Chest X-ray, AP view. Patient: 54 years old, sex F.
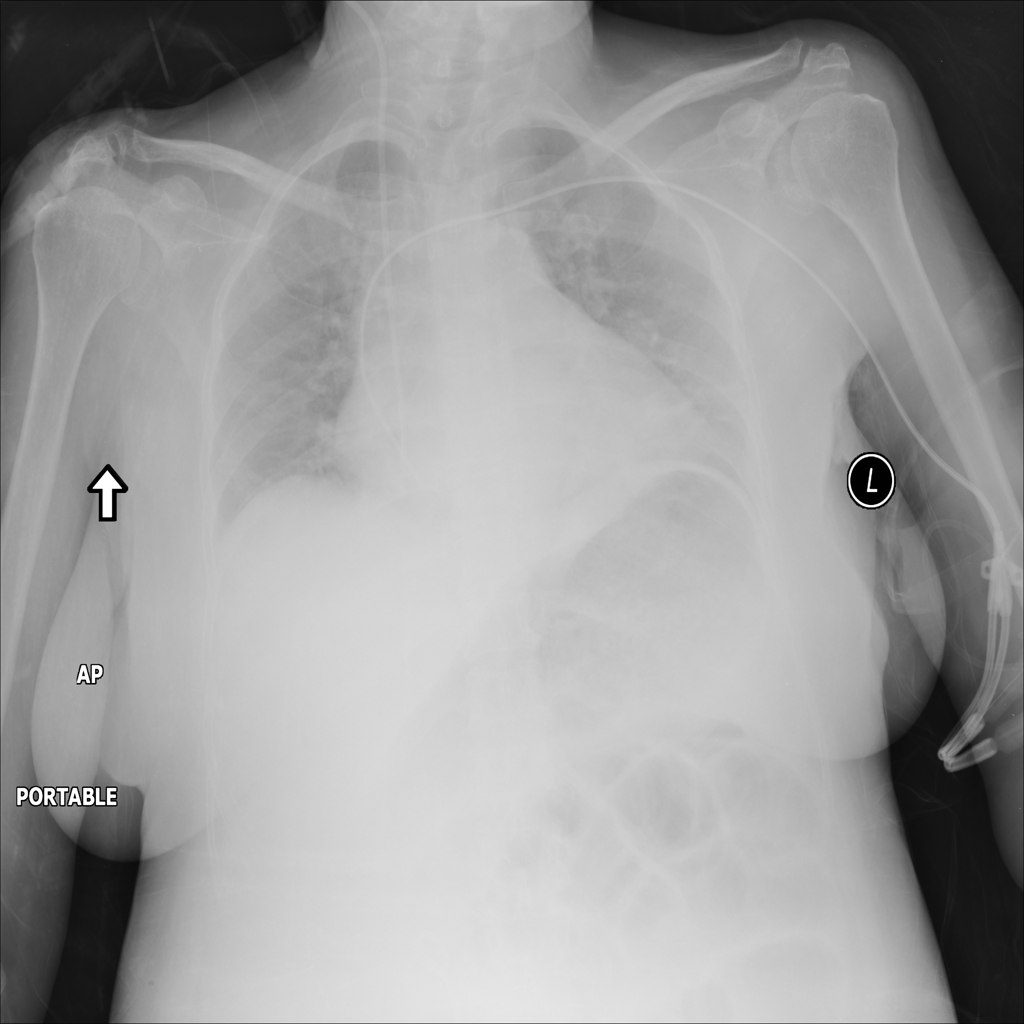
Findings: No Finding